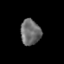
Tissue: lung
Cell type: Epithelial cells
Senescence score: 0.09505
Nuclear area (px): 504
Mean DAPI intensity: 108.835